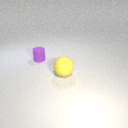
large yellow rubber sphere in front of small purple rubber cylinder